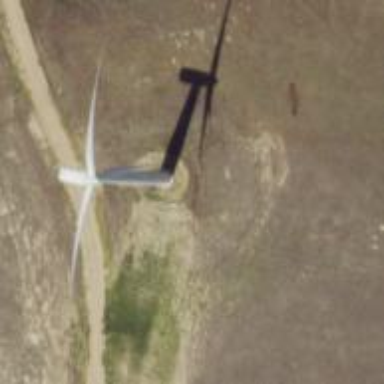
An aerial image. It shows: Wind generator powered by wind. The generator type is horizontal axis and it uses wind turbines.